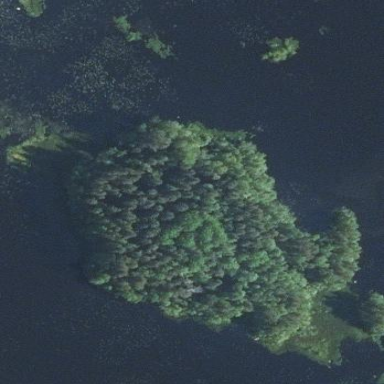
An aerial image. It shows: Beautiful woodland area.